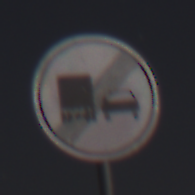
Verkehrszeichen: EndeUeberholverbotKraftfahrzeuge
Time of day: Night
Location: Outdoor (Nature)
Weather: Clear
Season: NotSpecified
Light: Natural